Field crop: maize
Growth stage: 2
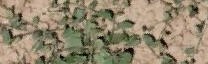
Species: convolvulus